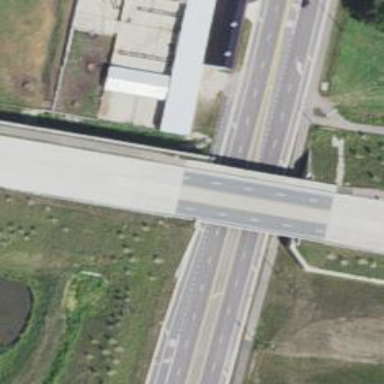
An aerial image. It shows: Bridge.